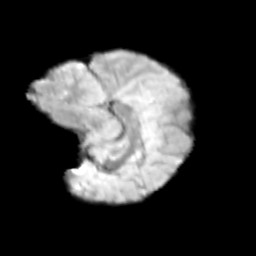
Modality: T2w
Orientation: sagittal
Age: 8
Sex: female
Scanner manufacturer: siemens
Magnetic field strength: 3 T
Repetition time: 3.8 s
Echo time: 0.07 s